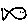
Label: fish